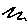
Label: zigzag